Field crop: maize
Growth stage: 2
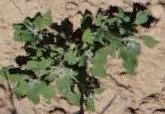
Species: chenopodium